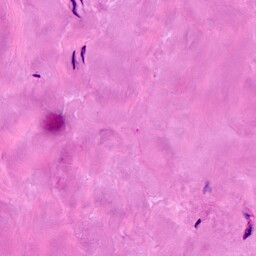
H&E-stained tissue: Breast